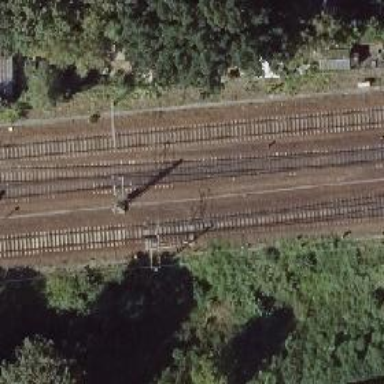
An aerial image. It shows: Railway switch with the turnout on the left side.